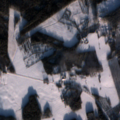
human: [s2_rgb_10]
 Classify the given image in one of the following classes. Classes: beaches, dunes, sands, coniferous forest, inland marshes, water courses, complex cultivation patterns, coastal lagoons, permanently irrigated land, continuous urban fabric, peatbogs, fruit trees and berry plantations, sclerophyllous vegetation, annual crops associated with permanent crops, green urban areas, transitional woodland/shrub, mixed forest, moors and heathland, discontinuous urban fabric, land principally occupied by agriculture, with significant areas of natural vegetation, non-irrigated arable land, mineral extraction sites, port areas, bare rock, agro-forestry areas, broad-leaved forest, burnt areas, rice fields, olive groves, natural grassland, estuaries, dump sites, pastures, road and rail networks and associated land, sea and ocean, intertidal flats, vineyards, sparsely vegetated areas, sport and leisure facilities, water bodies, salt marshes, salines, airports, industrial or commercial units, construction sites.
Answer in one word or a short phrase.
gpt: non-irrigated arable land, land principally occupied by agriculture, with significant areas of natural vegetation, coniferous forest, mixed forest